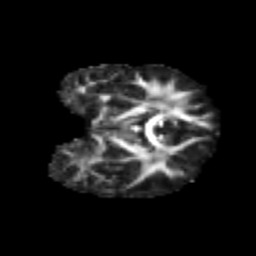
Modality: FA
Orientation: coronal
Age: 21
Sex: female
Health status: healthy